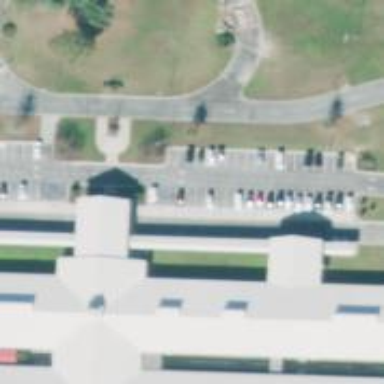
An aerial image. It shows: Parking space.